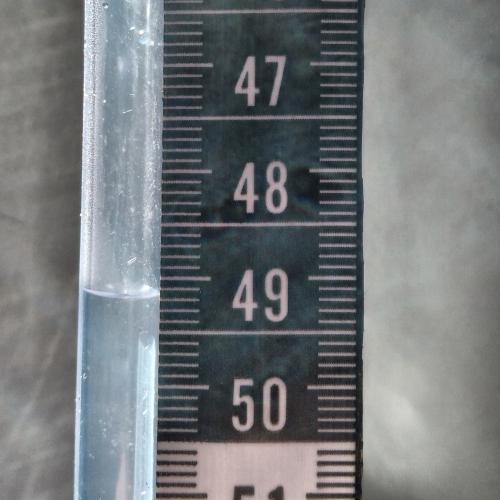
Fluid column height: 49.1 cm